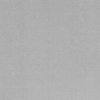
Label: dusty